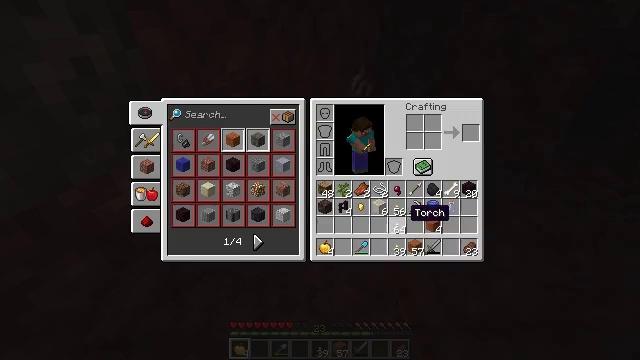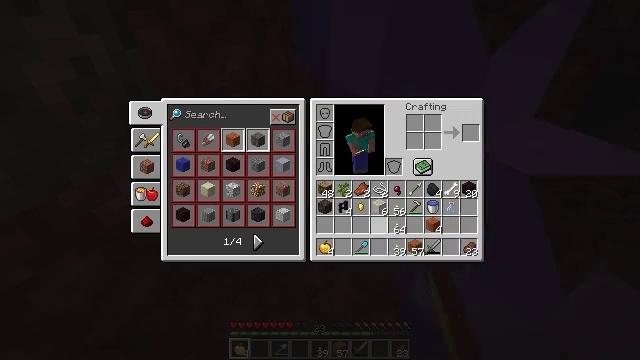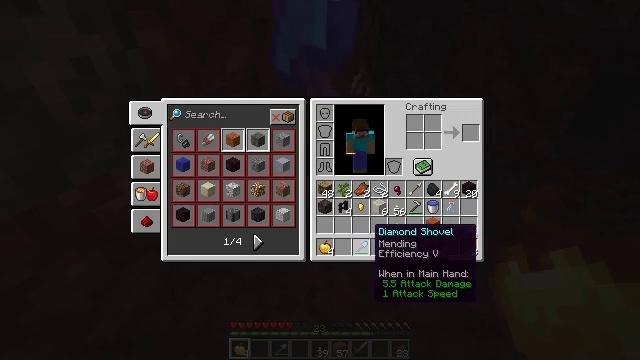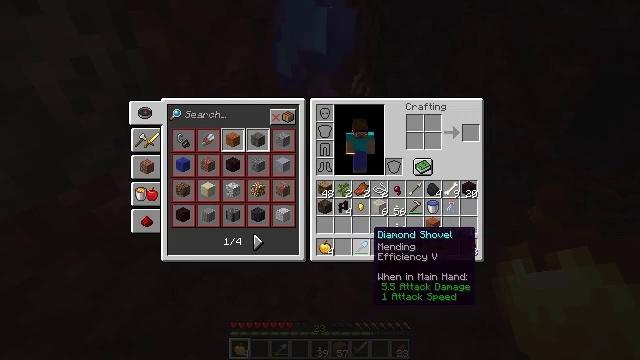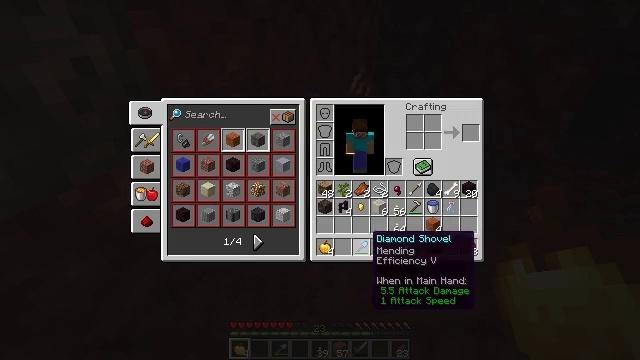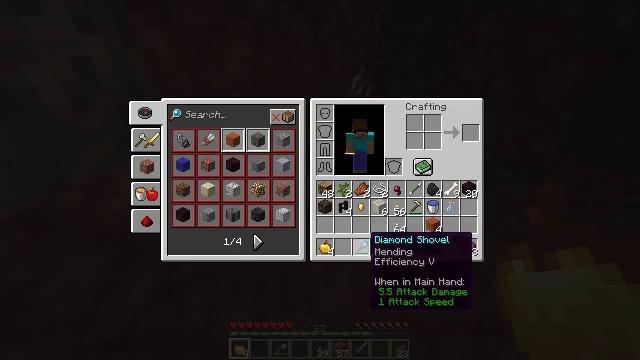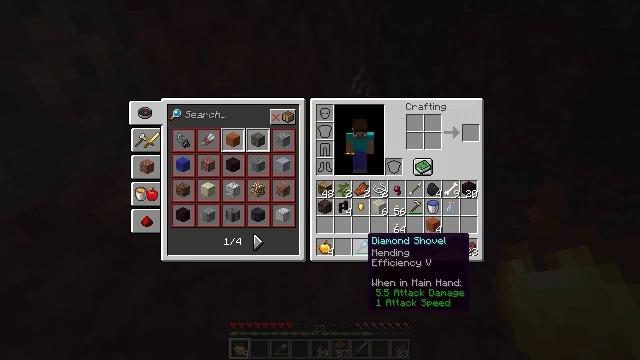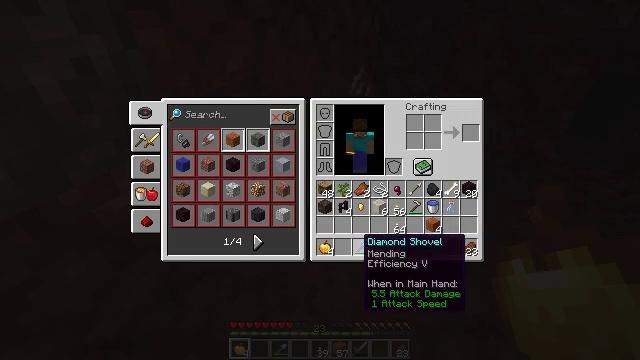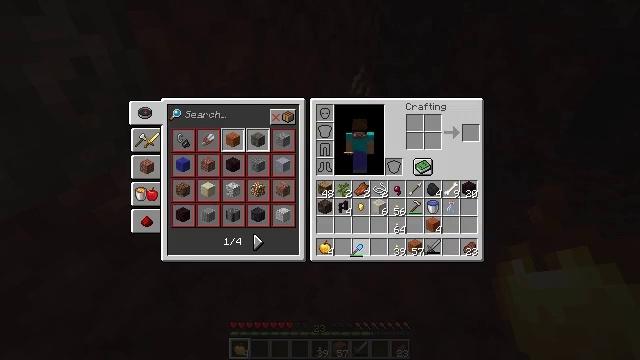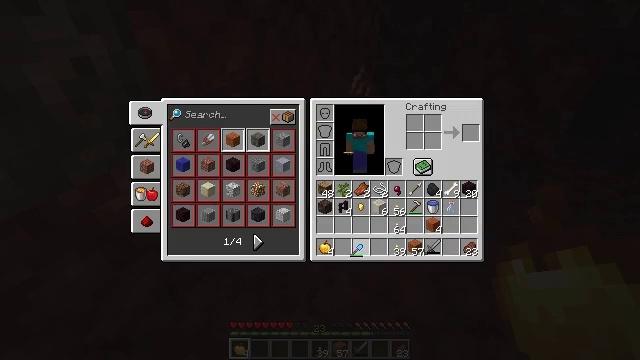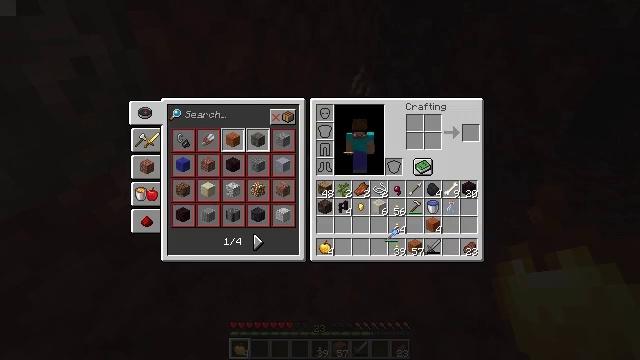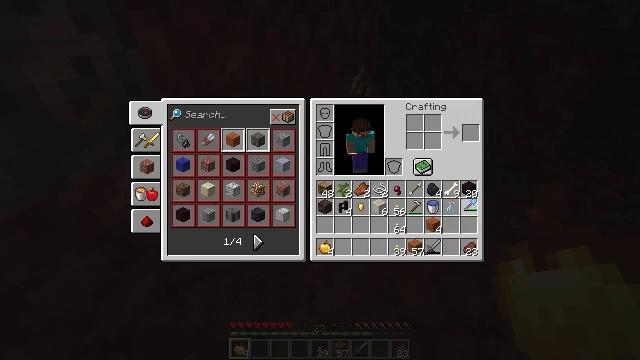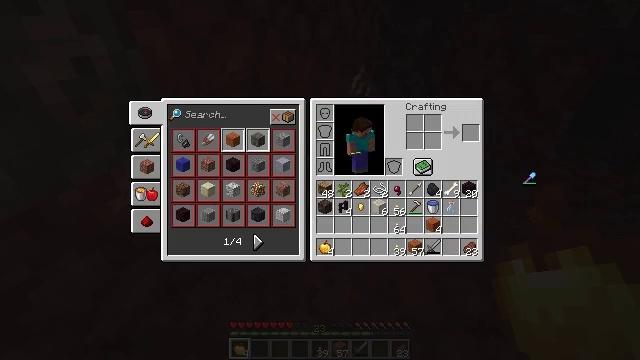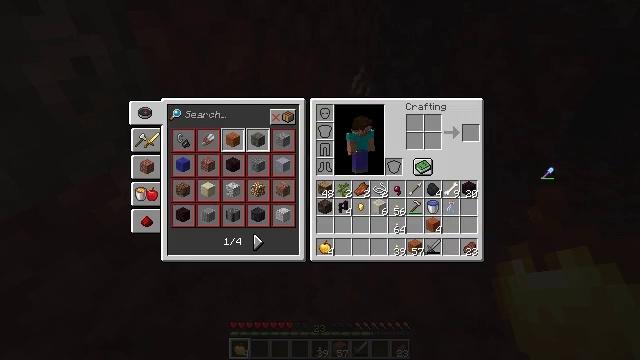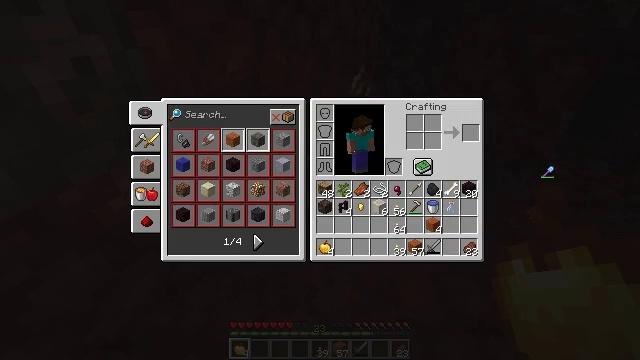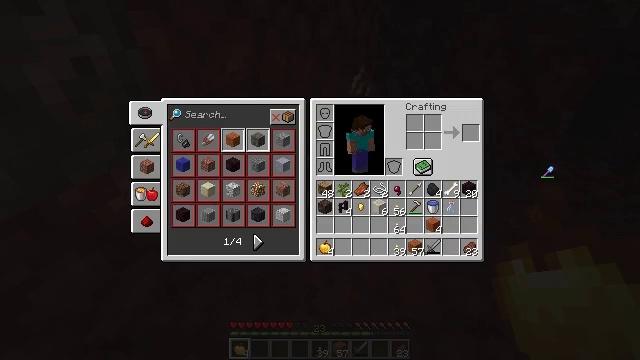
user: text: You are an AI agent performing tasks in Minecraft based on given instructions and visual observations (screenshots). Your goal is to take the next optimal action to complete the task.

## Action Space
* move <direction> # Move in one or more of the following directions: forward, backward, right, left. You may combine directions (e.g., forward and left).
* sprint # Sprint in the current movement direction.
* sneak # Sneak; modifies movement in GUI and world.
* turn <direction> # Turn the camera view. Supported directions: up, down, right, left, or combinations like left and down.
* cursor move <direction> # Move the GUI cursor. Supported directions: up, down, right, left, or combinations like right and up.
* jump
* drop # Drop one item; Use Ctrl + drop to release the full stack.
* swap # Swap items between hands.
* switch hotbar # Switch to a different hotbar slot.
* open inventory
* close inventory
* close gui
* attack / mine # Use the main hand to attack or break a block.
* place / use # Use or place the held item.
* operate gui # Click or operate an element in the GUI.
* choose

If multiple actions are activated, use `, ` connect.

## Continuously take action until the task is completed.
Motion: motion action
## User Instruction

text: Remove a diamond shovel from the inventory.
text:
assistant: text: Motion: cursor move left and down, open gui
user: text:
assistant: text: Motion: cursor move down
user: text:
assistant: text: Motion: no_op
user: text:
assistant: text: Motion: no_op
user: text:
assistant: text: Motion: no_op
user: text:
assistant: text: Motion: no_op
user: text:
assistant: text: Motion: no_op
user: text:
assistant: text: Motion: operate gui
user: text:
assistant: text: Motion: operate gui
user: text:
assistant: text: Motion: cursor move right and up
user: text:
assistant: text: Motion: cursor move right and up
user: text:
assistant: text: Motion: cursor move right and up
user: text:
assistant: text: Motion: cursor move right
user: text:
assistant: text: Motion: operate gui
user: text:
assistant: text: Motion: operate gui
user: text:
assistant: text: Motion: no_op
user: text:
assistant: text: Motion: cursor move left and down
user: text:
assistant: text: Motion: cursor move left and down
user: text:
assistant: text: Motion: cursor move left and down
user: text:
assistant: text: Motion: cursor move left
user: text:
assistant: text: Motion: no_op